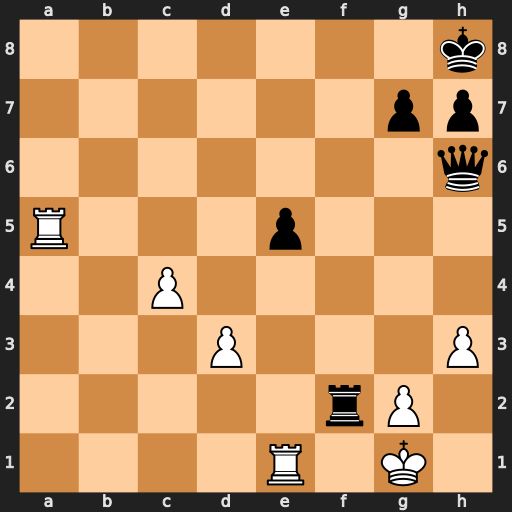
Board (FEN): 7k/6pp/7q/R3p3/2P5/3P3P/5rP1/4R1K1
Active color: w
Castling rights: -
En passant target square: -
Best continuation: Ra8+ Rf8 Rxf8#